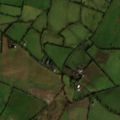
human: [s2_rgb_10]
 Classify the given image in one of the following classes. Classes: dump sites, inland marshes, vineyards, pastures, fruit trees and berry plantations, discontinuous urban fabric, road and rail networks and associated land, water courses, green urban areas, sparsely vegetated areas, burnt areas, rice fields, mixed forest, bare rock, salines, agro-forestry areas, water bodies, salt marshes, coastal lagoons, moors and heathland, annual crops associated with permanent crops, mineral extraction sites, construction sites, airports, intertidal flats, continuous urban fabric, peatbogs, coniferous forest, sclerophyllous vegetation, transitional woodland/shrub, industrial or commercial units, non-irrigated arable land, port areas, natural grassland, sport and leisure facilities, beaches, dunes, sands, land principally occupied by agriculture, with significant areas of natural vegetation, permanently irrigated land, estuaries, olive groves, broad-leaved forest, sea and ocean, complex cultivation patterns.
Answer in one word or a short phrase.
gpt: pastures